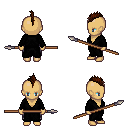
a pixel art fantasy rpg character, female body template, human, tanned skin, gray robe, metal pants, brown mohawk hairstyle, spear, four views (front, back, left, right), 2x2 character sprite sheet, small pixel art, hard edges, no anti-aliasing